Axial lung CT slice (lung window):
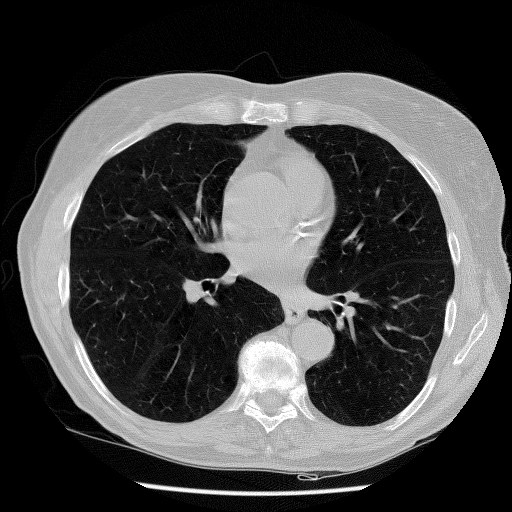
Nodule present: no